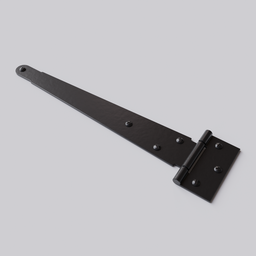
Label: mechanical